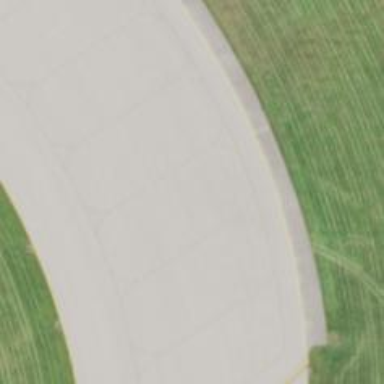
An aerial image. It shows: Image of taxiway at airport.